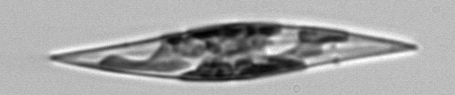
Label: Pleurosigma